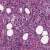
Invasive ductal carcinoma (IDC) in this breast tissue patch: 1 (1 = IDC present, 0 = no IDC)